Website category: university
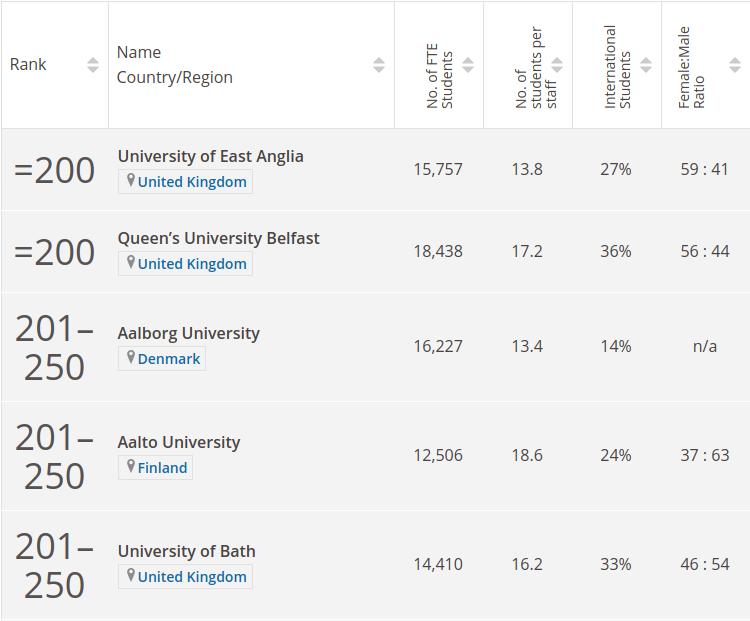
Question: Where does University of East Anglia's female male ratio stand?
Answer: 59 : 41

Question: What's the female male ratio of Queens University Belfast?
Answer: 56 : 44

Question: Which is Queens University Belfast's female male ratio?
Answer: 56 : 44

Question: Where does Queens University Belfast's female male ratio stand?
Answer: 56 : 44

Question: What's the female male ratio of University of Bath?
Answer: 46 : 54

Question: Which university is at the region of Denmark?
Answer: Aalborg University

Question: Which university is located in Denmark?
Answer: Aalborg University

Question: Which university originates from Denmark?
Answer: Aalborg University

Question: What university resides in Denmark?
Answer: Aalborg University

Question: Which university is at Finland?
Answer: Aalto University

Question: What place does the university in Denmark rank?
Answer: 201250

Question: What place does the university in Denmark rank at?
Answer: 201250

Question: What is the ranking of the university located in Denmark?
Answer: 201250

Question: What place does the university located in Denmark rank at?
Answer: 201250

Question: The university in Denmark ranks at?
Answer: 201250

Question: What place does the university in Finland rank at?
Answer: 201250

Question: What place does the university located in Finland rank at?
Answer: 201250

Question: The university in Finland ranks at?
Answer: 201250